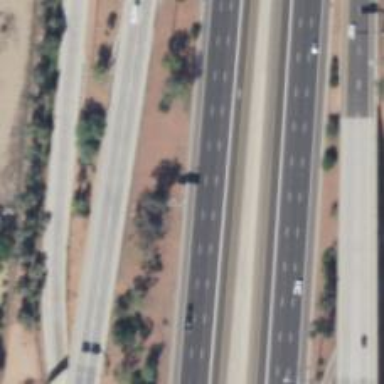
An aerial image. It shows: Asphalt motorway.